Question: How can I "trim" the axis and get rid of that padding on both sides beyond '[-101, 225]' ?

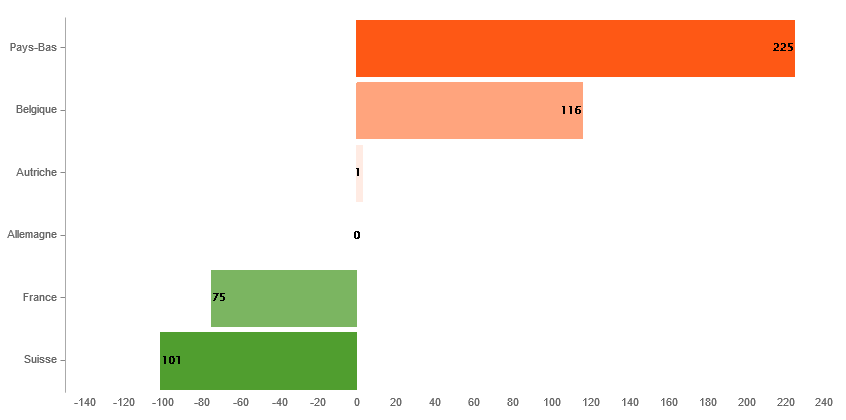
Answer: You can use 'scale.domain' along with 'scale.nice=false'. This works both in Vega-Lite v3 and v4. For example:
'''
{
"$schema": "https://vega.github.io/schema/vega-lite/v3.4.0.json",
"data": {
"values": [
{"label": "A", "value": -101},
{"label": "B", "value": -50},
{"label": "C", "value": 10},
{"label": "D", "value": 116},
{"label": "E", "value": 225}
]
},
"mark": "bar",
"encoding": {
"color": {"field": "label", "type": "nominal"},
"x": {
"field": "value",
"scale": {"domain": [-101, 225], "nice": false},
"type": "quantitative"
},
"y": {"field": "label", "type": "nominal"}
}
}
'''
<URL>